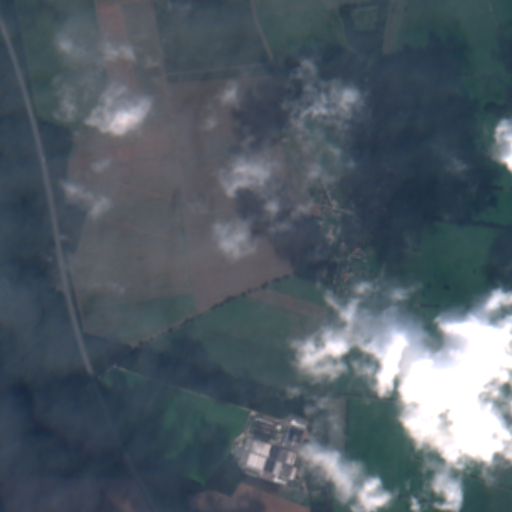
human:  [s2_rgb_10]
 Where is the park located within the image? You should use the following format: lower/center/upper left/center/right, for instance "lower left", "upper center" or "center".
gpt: The park is located in the center right of the image.
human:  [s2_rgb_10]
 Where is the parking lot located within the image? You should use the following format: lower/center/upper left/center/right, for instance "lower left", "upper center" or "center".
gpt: The parking lot is located in the lower center of the image.
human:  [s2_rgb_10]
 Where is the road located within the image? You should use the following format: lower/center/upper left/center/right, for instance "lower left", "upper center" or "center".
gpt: There is no road in the image.